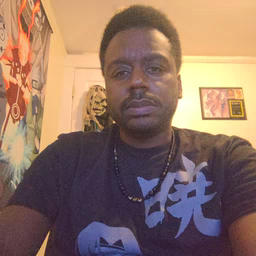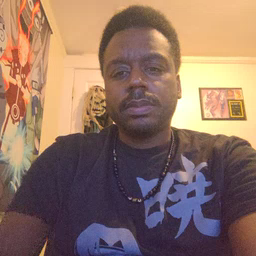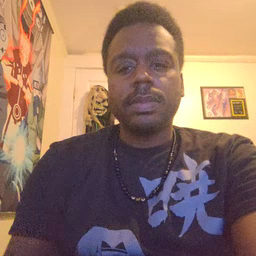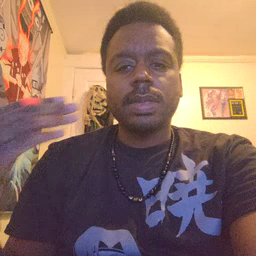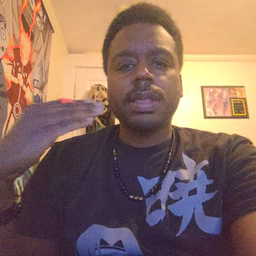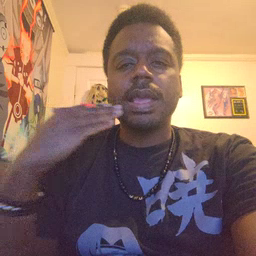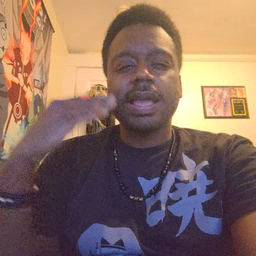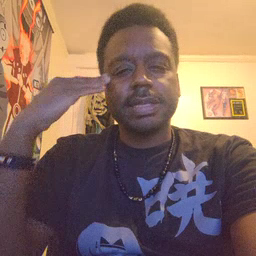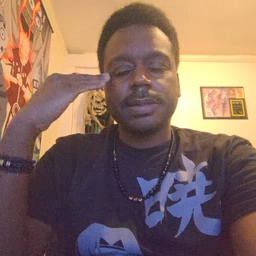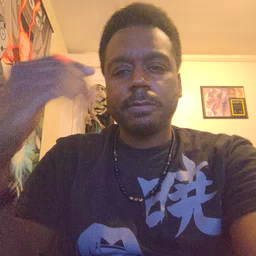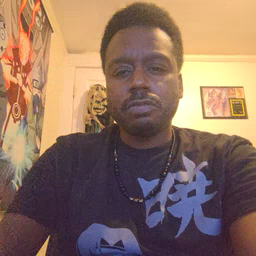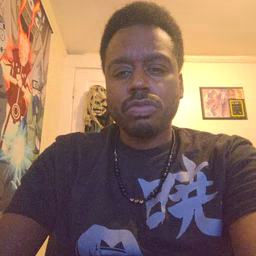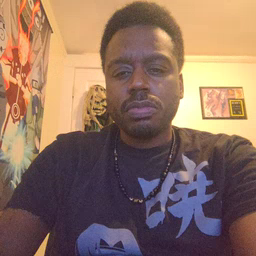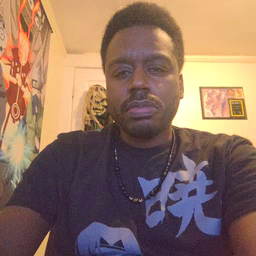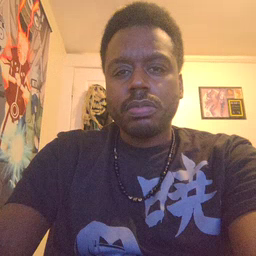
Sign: head